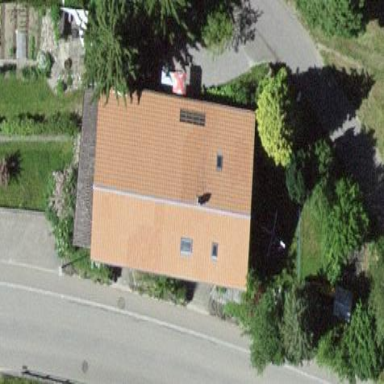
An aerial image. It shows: Residential building.